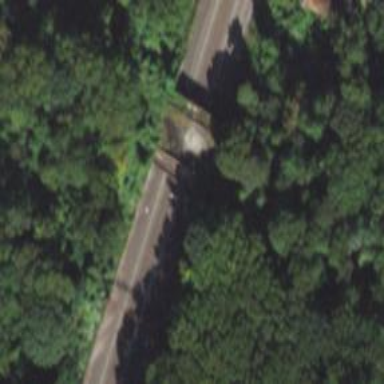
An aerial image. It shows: Bridged brideway.